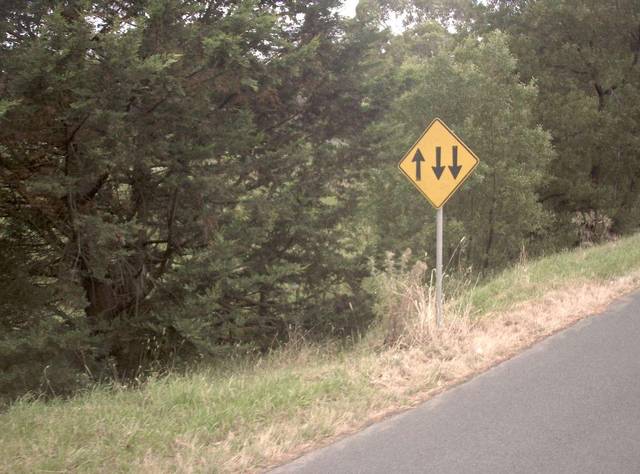
Region: Australia
Coordinates: -37.685, 145.48